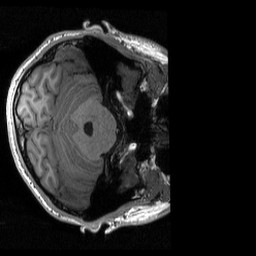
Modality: T1w
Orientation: axial
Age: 24
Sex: male
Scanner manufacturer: siemens
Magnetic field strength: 3 T
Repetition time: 2.3 s
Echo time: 0.00298 s